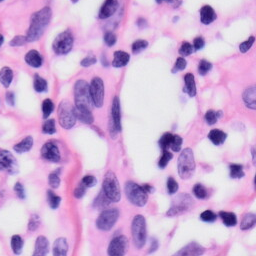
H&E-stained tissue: Skin